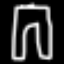
Label: pants